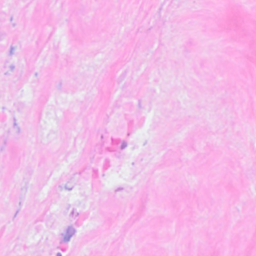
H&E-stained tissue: Breast